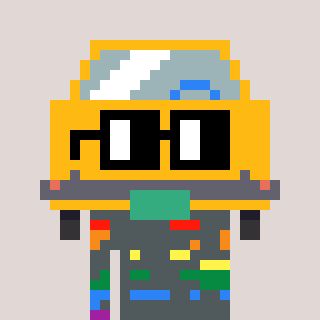
a pixel art character with square black glasses, a taxi-shaped head and a darkpink-colored body on a warm background